Question: I must be doing something very stupid.
Whatever I tried I always get an empty select.
This is the code:
'''
<select>
<option disabled="">jknjk</option>
<option selected value="local"> So sklaa</option>
<option value="preorder"> Predzakaz</option>
</select>
'''

I swear I used select elements before and never had problems with it.
But I have no ideas why it works so in this case when it shouldn't.
If I click it one time after loadiing - it can be used.
As one can see it has selected value (in inspector)
Could it be some CSS what makes it behave so?
<URL>
<URL>
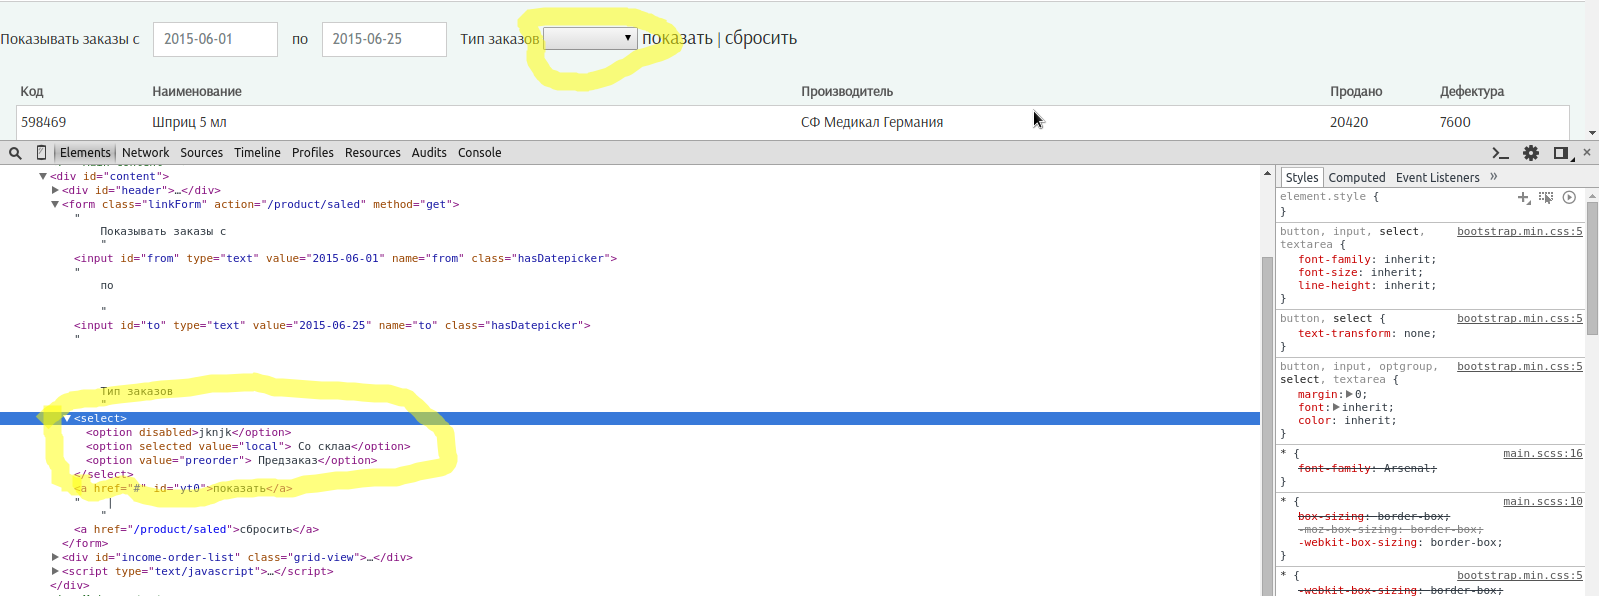
Answer: This appears to be a Chrome bug, discussed on <URL> question. A work-around solution is to apparently set 'autocomplete="off"' on the form. Perhaps keep an eye on the status of the bug report that was filed in the second link, to see the bug fixed or find a permanent solution.